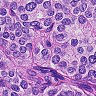
Metastatic tissue present: yes